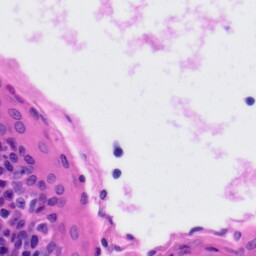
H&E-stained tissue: Tonsil